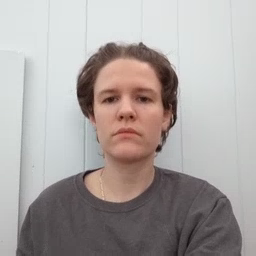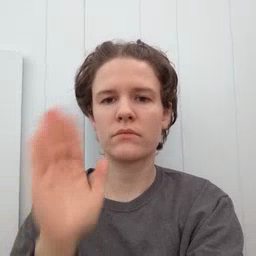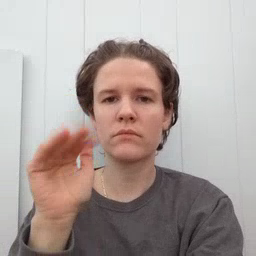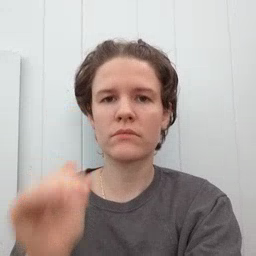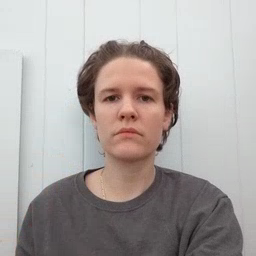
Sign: bye